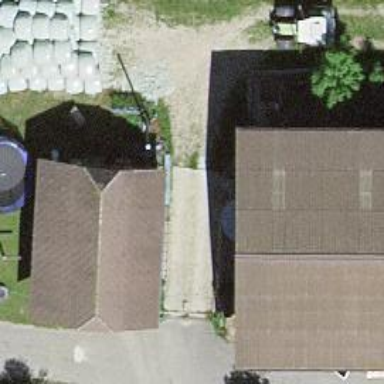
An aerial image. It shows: Barn.